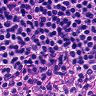
Metastatic tissue present: no